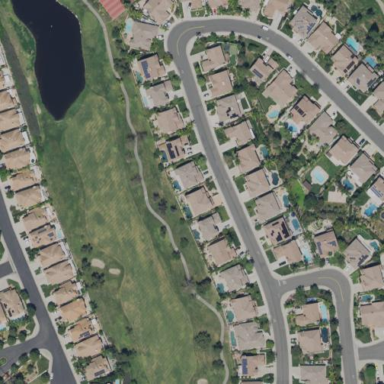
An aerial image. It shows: Rough area on grassy golf course.